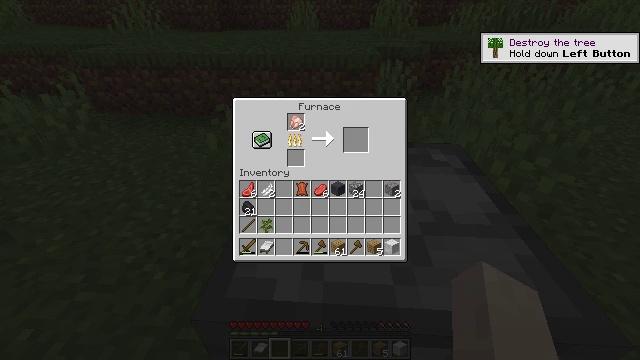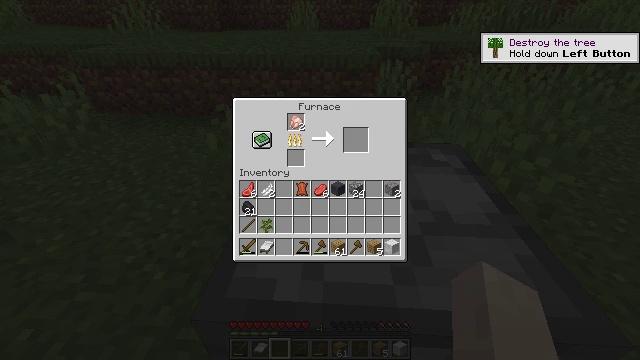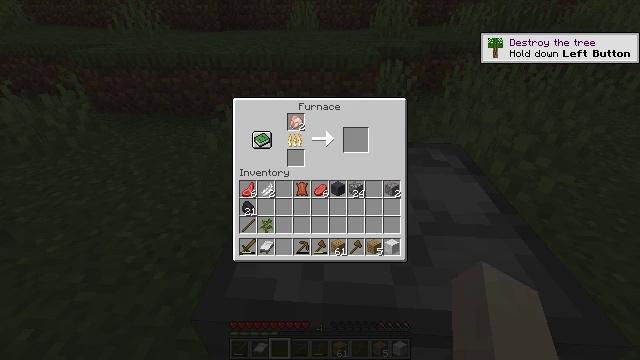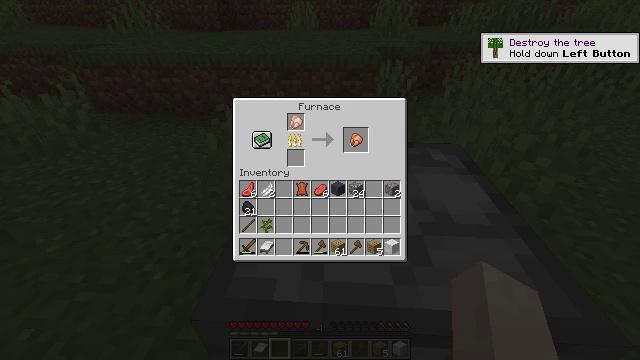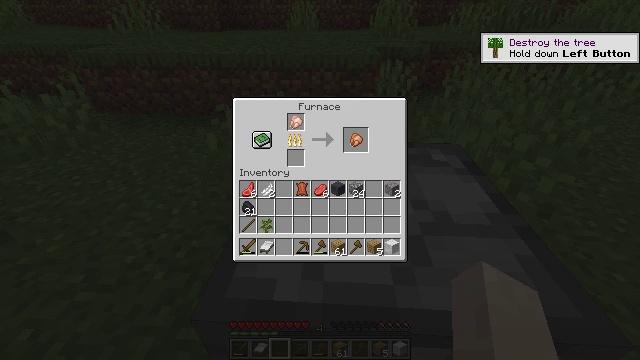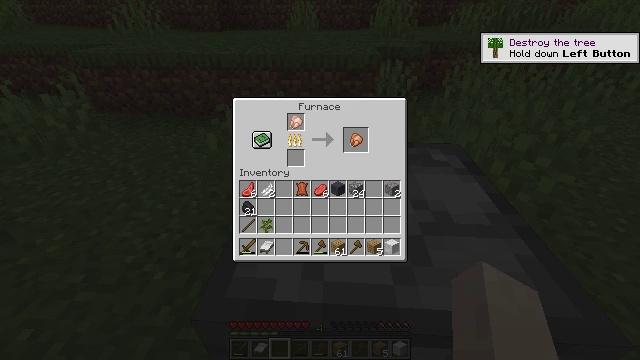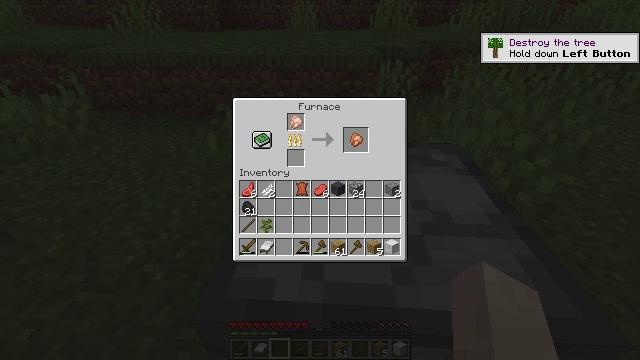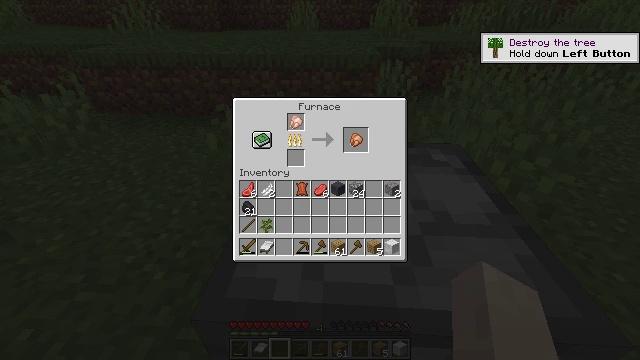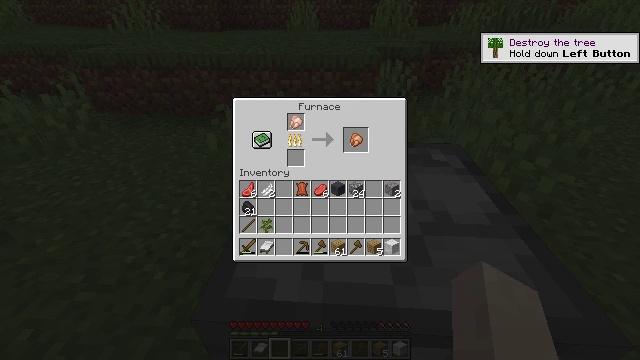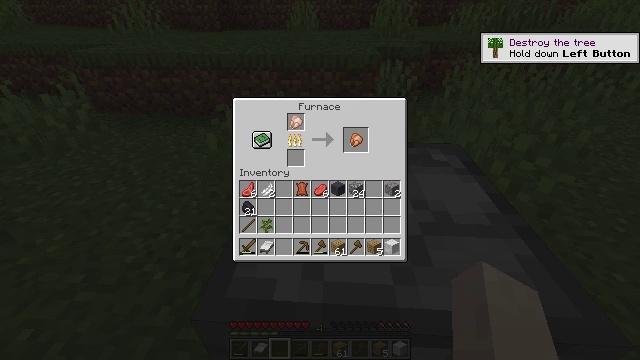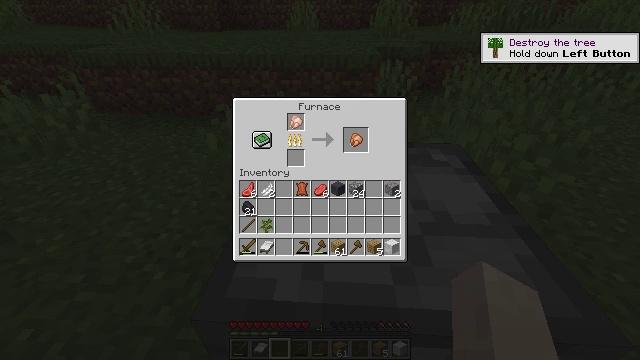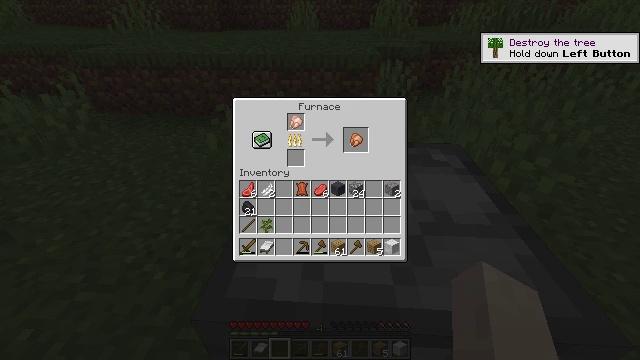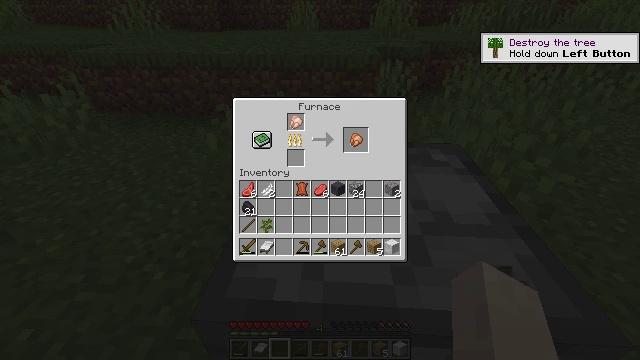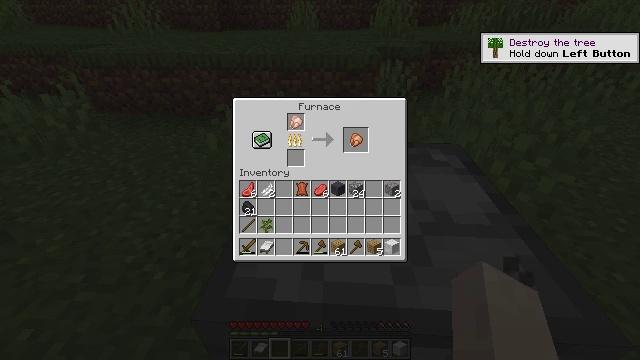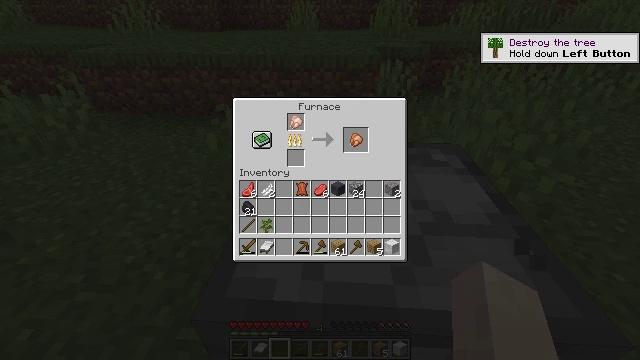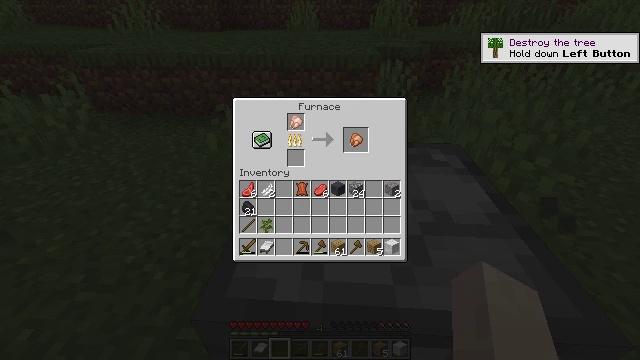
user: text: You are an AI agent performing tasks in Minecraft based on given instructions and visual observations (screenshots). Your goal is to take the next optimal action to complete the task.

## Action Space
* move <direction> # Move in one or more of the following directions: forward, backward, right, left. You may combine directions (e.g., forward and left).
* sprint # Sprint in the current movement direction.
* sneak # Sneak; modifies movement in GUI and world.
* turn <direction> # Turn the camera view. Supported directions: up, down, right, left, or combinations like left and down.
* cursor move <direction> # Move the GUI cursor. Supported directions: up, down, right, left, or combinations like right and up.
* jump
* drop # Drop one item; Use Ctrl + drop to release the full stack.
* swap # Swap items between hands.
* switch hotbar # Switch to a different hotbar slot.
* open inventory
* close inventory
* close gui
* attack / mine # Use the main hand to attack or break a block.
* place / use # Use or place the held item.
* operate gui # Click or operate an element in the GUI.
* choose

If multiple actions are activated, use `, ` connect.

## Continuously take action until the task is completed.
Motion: motion action
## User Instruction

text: Craft a cooked chicken using a furnace.
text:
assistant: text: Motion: no_op
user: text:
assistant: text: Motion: no_op
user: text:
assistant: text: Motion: no_op
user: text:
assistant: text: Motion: no_op
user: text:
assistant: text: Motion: no_op
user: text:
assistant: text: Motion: no_op
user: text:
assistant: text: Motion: no_op
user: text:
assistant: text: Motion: no_op
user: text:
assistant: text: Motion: no_op
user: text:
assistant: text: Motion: no_op
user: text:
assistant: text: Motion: no_op
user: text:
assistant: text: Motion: no_op
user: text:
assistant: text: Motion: no_op
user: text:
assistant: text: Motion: no_op
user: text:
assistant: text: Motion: no_op
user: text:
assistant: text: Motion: no_op
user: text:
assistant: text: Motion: no_op
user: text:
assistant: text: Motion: no_op
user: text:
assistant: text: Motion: no_op
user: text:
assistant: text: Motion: no_op
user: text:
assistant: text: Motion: no_op
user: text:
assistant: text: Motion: no_op
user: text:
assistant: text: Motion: no_op
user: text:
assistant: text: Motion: no_op
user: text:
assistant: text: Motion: no_op
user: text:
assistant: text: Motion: no_op
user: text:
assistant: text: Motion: no_op
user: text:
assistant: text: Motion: cursor move left and down
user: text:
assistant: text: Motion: cursor move left
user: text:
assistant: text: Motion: cursor move left and down